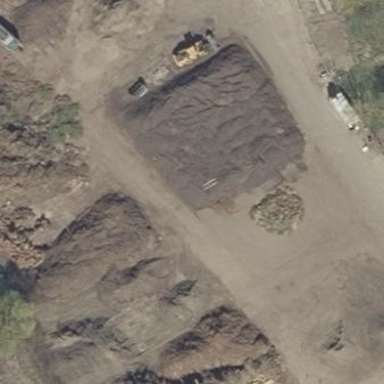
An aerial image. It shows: Recycling center that accepts green waste and garden waste.